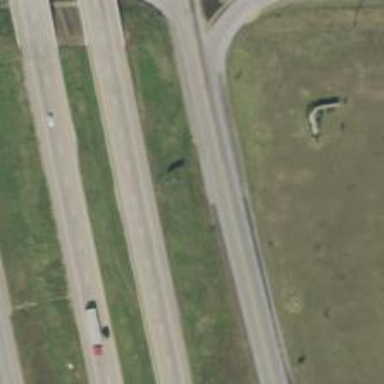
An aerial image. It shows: Tertiary road with frontage road.